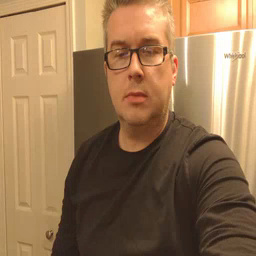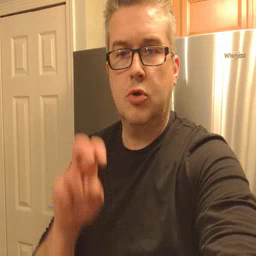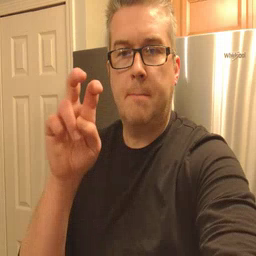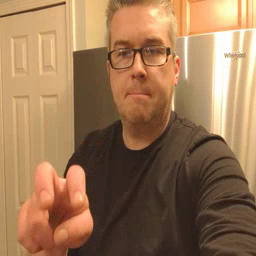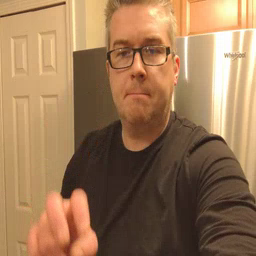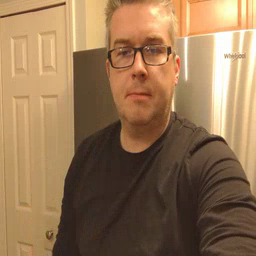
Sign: jump